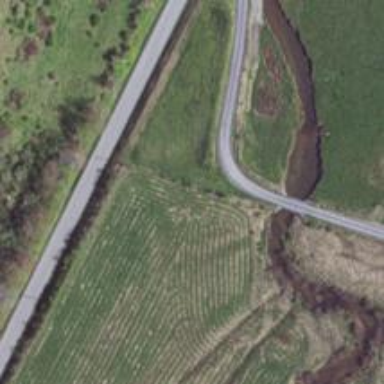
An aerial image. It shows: Tertiary road.